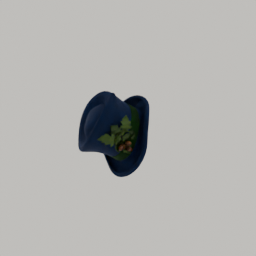
Label: people